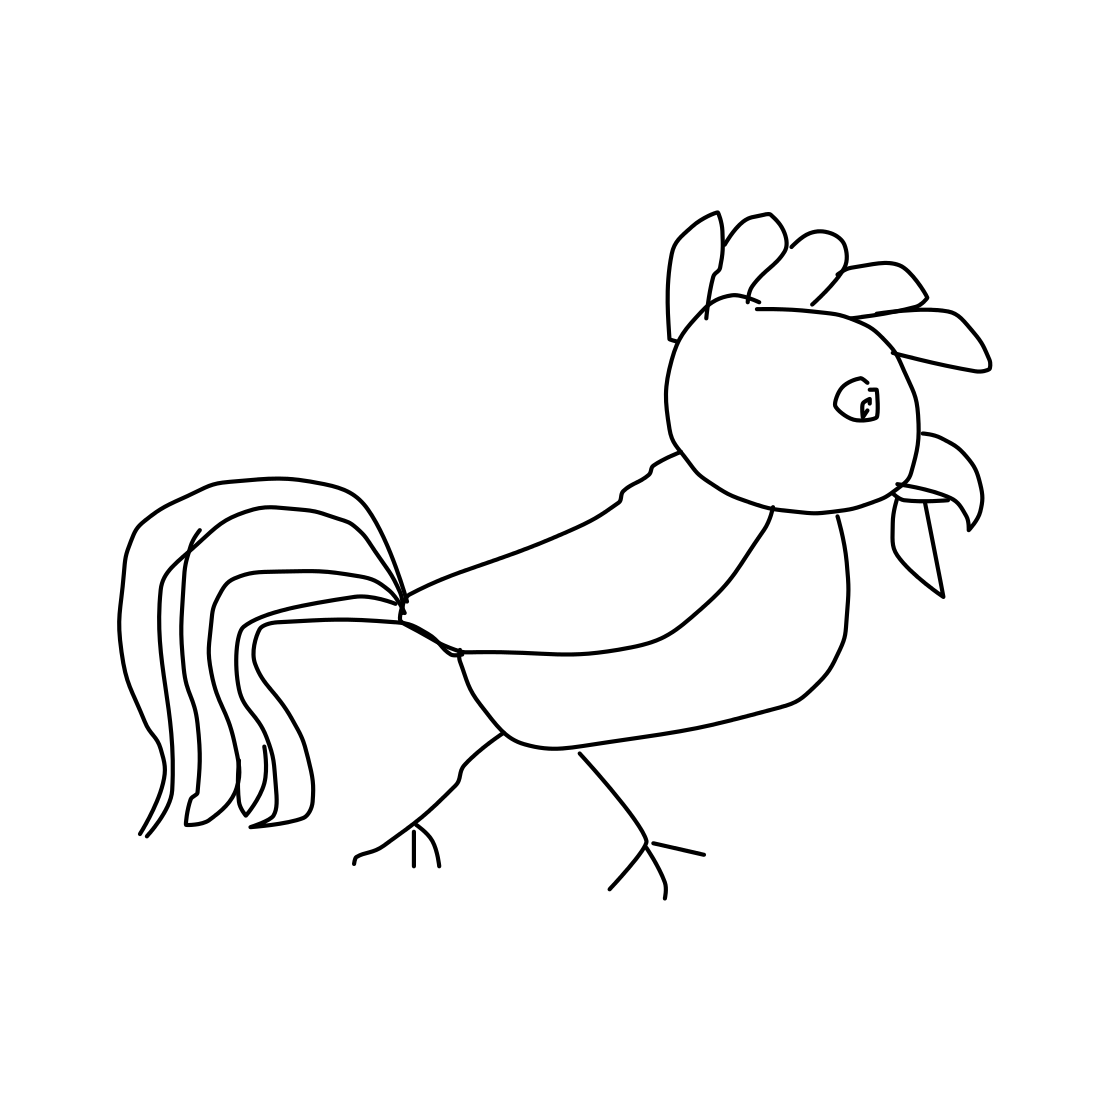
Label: rooster